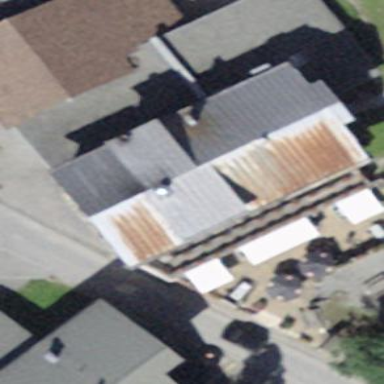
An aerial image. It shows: Hotel building.